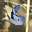
Label: 6